Interaction volume radius: 5 \u00c5
Interaction volume height: 20 \u00c5
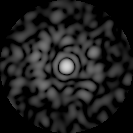
Disorder parameter: 0.8141